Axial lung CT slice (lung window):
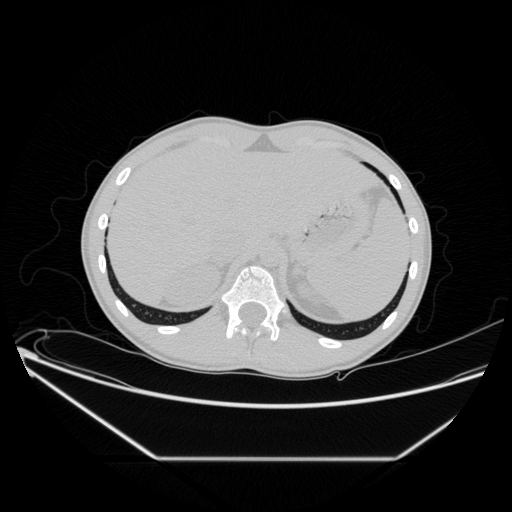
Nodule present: no